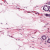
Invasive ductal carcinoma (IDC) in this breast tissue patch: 0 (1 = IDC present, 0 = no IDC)